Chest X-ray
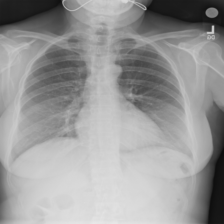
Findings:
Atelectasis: negative
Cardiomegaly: negative
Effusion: negative
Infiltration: negative
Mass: negative
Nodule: negative
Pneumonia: negative
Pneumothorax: negative
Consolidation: negative
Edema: negative
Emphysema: negative
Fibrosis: negative
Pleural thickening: negative
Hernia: negative